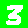
Digit: 3